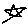
Label: star